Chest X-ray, PA view. Patient: 44 years old, sex F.
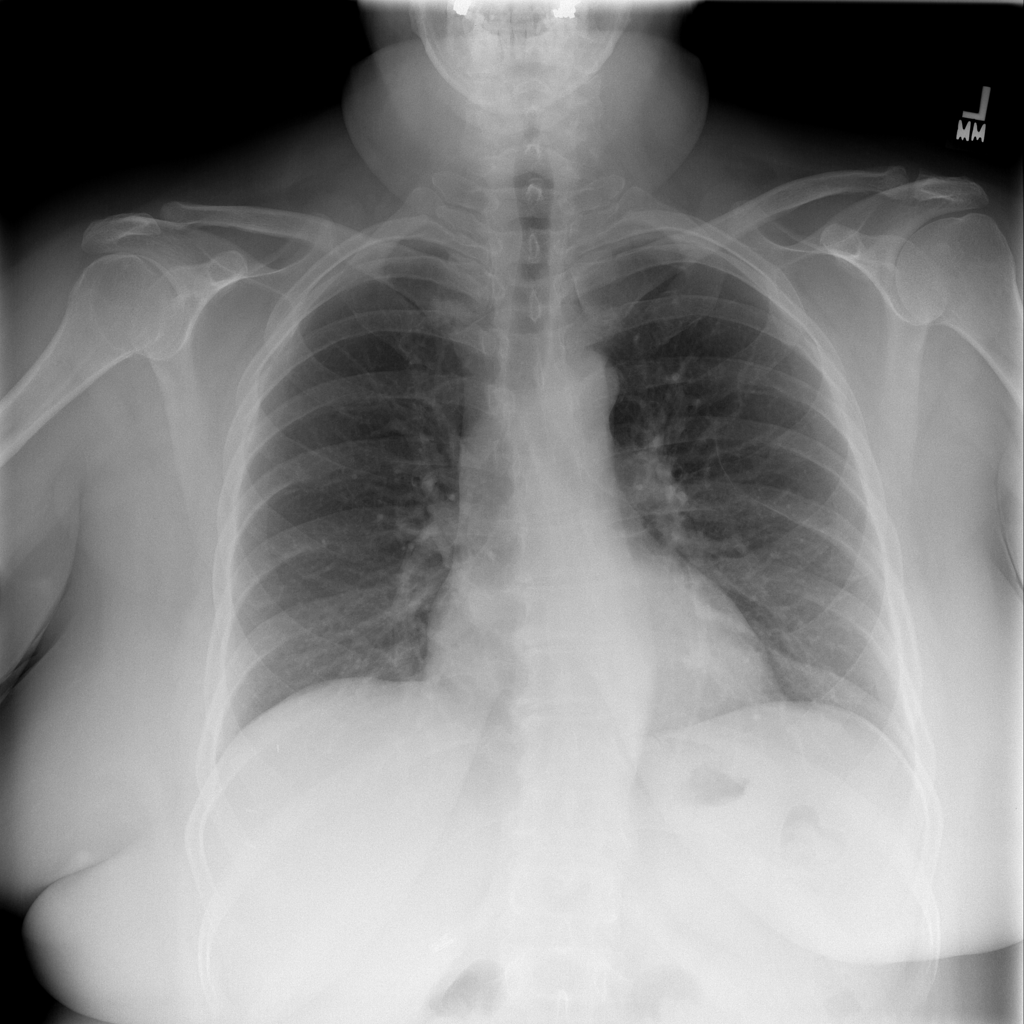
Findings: No Finding